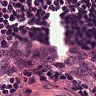
Metastatic tissue present: yes